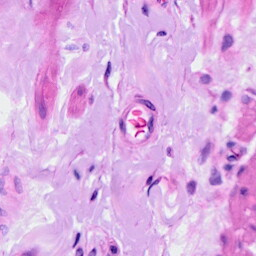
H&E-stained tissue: Ovarian